Question: I'm in need of some advanced lookup formula with MAX, MIN, IF and SUM. Info:
Row 1: A1=Name, B1= Type, D1:AO1=name of the different data
What I want:
I want it to find the row in sheet1(D1:AO1) that matches Sheet2(B5), and find the Maximum value in that column and paste the name Sheet1(Column one).
There are five different types Sheet1(Column two). I want it to find Step 1 for each of them (so five Maximum value, pasting the name in five different cells).
Sheet2(B7:B10) are four minimum criteria (such as =<10), which also needs to be taken into consideration (unless its "None"). Like step one these four cells are dropdown lists.
Sum up the values of each of the criteria in different cells.
Type 1-5: Books, Cd's, DVD's, Clothes, Shoes - 100 different of each Type
B5: Primary Criterion: Selling Price
B7: Secondary Criterion: Market value =< 10
Then I want it to find the highest selling price (Primary Criterion), with a minimum market value of '10', for each Type 1-5. Also, pasting the sum of selling price (five prices in total), and pasting the sum of market value (five values in total).
This is how I tried to start step 1:
'''
If(B5="None";"";MAX(VLOOKUP(B5='Sheet1!'!D1:AO1
'''
But, I got stuck since it's lookup in sheet1.cells(D1:AO1), and pasting is column one.
Also, it would even be a great help if you could just solve one of the steps.
A formula that says
1) Look for a cell in Sheet1.row1, where the text matches the text in Sheet2(B5).
2) If you find one, Search the specific column with the match, for the maximum value.
3) return/paste the text from column A, of which row of the maximum value.

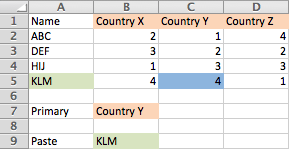
Answer: In B9 please try:
'''
=INDEX(A:A,MATCH(MAX(OFFSET(A:A,,MATCH(B7,1:1,0)-1)),OFFSET(A:A,,MATCH(B7,1:1,0)-1),0))
'''